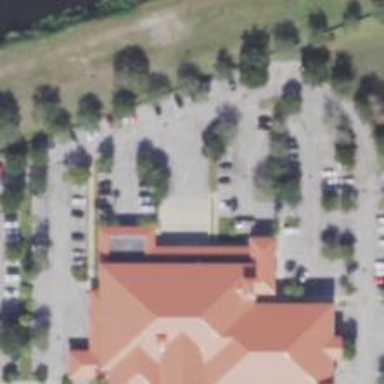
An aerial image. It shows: Civic building.